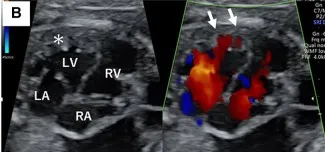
Fetal sonography and pathological findings of the proband's heart. (D) Hematoxylin and eosin staining of the horizontal section of the middle level of the ventricular long axis of the autopsy. Remarkable trabeculation of the left ventricle is detected.
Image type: radiology (ultrasound)